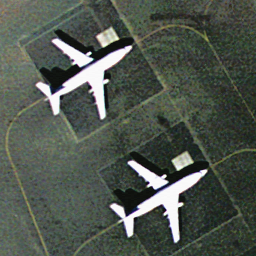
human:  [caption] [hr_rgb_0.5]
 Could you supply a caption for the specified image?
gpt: There is two airplanes in the airport .

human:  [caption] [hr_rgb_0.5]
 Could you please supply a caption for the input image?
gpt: Two airplanes arranged neatly on the dark ground .

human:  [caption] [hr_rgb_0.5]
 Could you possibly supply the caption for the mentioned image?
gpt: Two airplanes are stopped at the airport and the ground is dark .

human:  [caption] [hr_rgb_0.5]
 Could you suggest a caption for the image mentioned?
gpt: Two airplane are stopped neatly at the airport .

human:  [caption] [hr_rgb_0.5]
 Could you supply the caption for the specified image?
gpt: Two white airplanes are stopped at the airport .